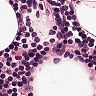
Metastatic tissue present: no